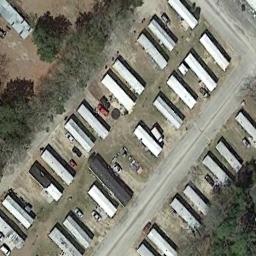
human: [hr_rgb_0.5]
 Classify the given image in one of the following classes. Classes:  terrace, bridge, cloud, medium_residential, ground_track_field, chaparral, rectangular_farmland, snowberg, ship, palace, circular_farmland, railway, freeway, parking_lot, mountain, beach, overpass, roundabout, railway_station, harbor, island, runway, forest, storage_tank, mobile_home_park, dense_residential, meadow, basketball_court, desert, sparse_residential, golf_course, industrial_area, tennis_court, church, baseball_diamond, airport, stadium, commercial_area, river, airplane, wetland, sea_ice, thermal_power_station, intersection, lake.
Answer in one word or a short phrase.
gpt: mobile_home_park